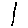
Label: line